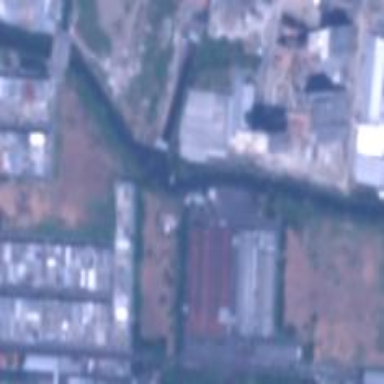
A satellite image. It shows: Industrial area.